You are looking at the short-time Fourier spectrogram of a bearing's acceleration signal. What is the most likely bearing condition (normal, inner_race, outer_race, ball)?
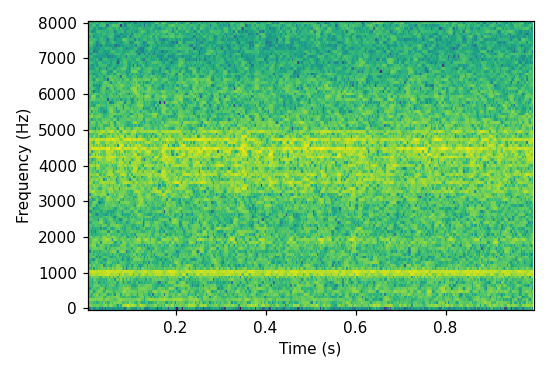
Answer: outer_race